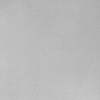
Label: dusty